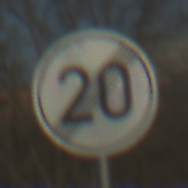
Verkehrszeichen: EndeGeschwindigkeit20
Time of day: MorningAfternoon
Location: Outdoor (Nature)
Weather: Clear
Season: NotSpecified
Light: Natural